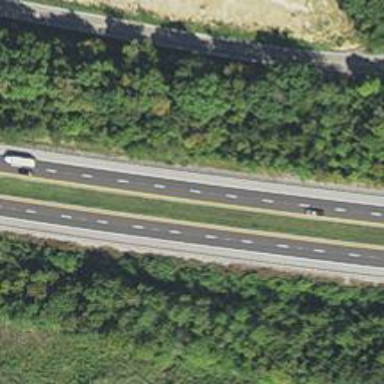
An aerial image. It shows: Motorway.